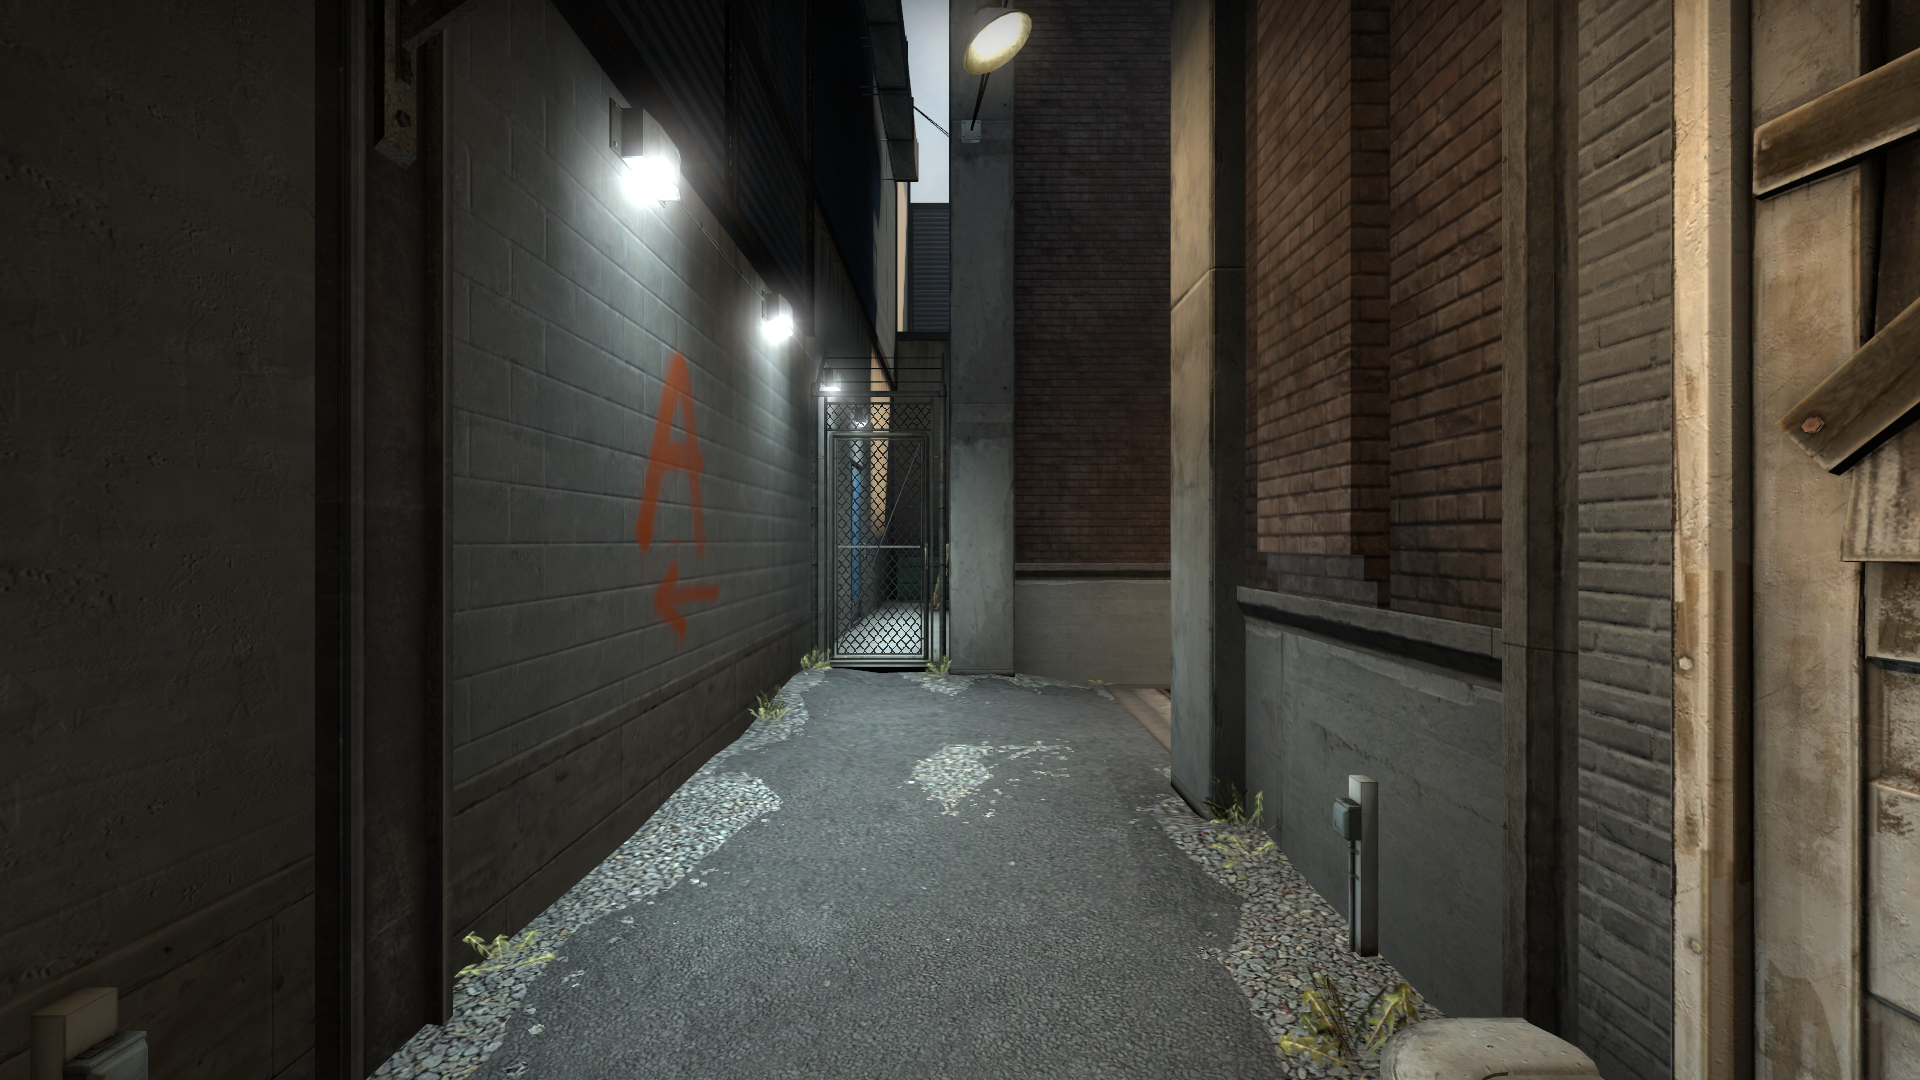
Map: de_train